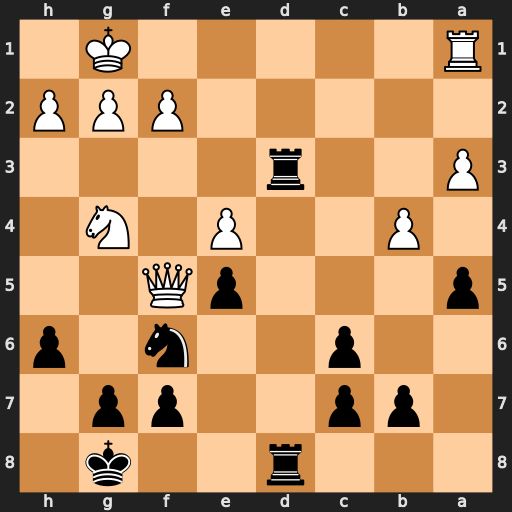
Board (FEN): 3r2k1/1pp2pp1/2p2n1p/p3pQ2/1P2P1N1/P2r4/5PPP/R5K1
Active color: b
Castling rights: -
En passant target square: -
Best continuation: Rd1+ Rxd1 Rxd1#